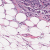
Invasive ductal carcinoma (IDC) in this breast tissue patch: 1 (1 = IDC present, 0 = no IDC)